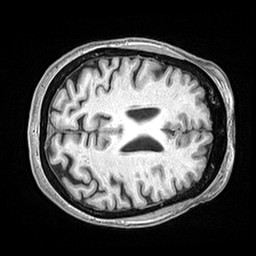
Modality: T1w
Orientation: axial
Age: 70
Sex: female
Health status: healthy
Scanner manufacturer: siemens
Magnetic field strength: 3 T
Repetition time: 2.4 s
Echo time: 0.00217 s